Question: Imagine I have this tables:
.
What I need is to get the Data that exists in A but not in B, in this case my SELECT will have to return "2".
I've done it before, but right know I can't remember how. I suppose it was something like this:
'''
SELECT a.*
FROM A as a
LEFT JOIN B AS b ON b.column = a.column
'''
But it's not working. Can someone help me, please?
Thanks in advance.
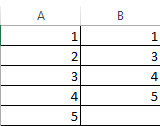
Answer: You're just missing a filter:
'''
SELECT a.*
FROM A as a
LEFT JOIN B AS b ON b.column = a.column
WHERE B.column IS NULL
'''